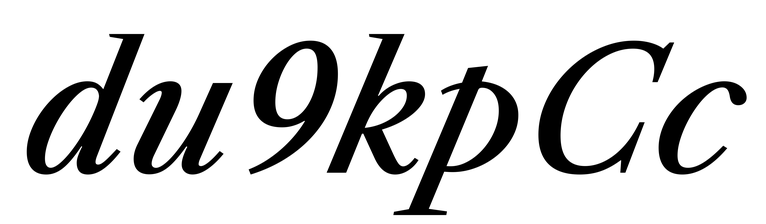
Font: LibreCaslonText-Italic_Medium_Italic